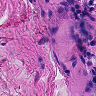
Metastatic tissue present: no